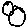
Label: bird